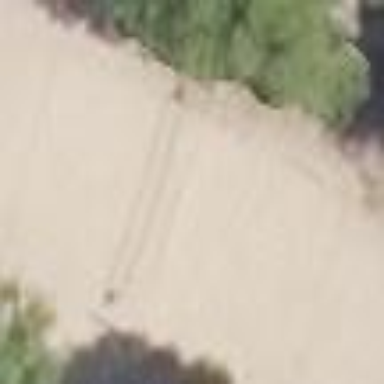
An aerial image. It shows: Sandy pitch for beach volleyball.